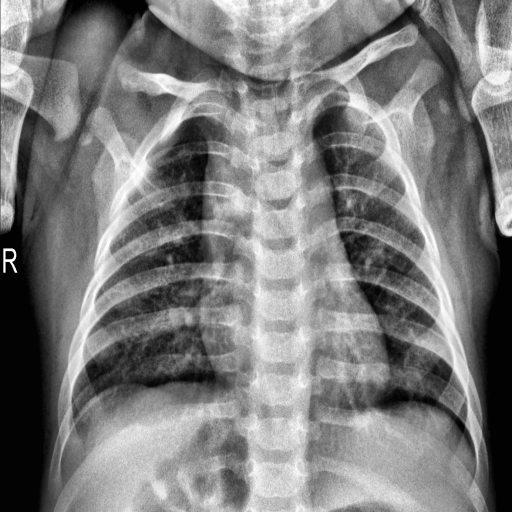
Finding: NORMAL